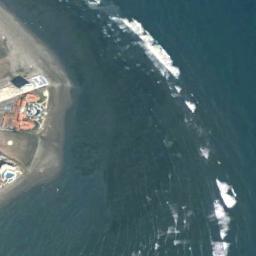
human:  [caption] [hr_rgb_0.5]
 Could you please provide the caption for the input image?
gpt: Gray-blue water with sporadic waves surrounds the gray coast with buildings .

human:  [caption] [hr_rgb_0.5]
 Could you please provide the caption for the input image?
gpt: There are some buildings beside the beach .

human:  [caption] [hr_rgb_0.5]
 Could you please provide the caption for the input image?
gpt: The beach with brown sand and the color of the seawater is dark blue .

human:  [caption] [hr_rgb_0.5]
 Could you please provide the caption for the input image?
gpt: The buildings are next to the beach .

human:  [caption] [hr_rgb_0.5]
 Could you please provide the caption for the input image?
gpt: There was a lot of spray near the beach .